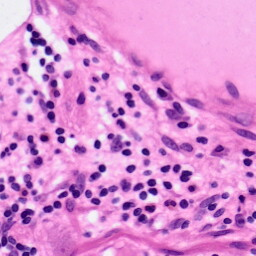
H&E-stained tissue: Pancreatic